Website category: sports
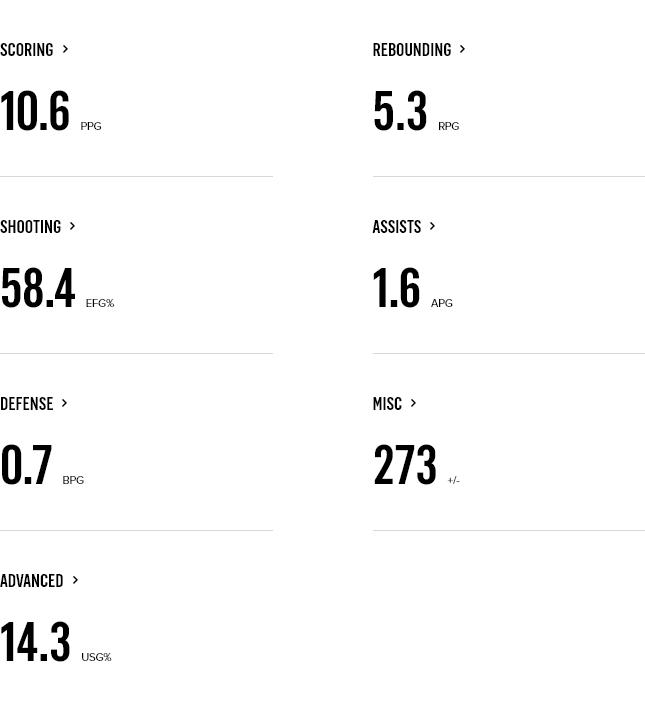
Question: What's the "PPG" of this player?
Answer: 10.6

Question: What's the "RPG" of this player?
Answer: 5.3

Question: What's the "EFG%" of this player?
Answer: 58.4

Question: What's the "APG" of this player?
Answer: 1.6

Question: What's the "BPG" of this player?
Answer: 0.7

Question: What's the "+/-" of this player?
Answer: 273

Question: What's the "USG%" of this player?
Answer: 14.3

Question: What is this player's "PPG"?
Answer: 10.6

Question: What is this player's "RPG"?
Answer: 5.3

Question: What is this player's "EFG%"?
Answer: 58.4

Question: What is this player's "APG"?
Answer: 1.6

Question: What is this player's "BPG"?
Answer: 0.7

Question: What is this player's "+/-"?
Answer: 273

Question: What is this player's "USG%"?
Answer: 14.3

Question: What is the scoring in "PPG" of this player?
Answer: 10.6

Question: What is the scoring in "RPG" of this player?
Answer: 5.3

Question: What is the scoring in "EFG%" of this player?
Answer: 58.4

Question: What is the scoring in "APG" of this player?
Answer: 1.6

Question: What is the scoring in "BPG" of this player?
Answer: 0.7

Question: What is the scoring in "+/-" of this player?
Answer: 273

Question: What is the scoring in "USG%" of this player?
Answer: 14.3

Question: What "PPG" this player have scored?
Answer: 10.6

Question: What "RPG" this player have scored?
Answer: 5.3

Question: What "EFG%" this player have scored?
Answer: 58.4

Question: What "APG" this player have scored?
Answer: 1.6

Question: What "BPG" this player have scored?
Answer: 0.7

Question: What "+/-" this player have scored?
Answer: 273

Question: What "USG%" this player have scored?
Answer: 14.3

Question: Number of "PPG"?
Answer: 10.6

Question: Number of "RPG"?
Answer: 5.3

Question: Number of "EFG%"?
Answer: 58.4

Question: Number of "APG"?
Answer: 1.6

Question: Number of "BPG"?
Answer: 0.7

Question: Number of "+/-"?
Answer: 273

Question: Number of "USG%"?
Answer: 14.3

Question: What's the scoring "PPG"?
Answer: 10.6

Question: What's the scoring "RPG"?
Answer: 5.3

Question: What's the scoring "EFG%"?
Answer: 58.4

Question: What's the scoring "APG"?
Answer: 1.6

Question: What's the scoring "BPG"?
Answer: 0.7

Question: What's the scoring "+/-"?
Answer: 273

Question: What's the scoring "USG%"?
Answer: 14.3